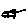
Label: car